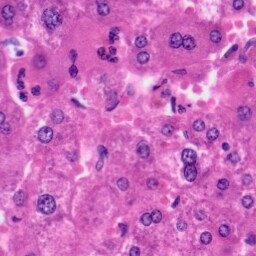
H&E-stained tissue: Liver